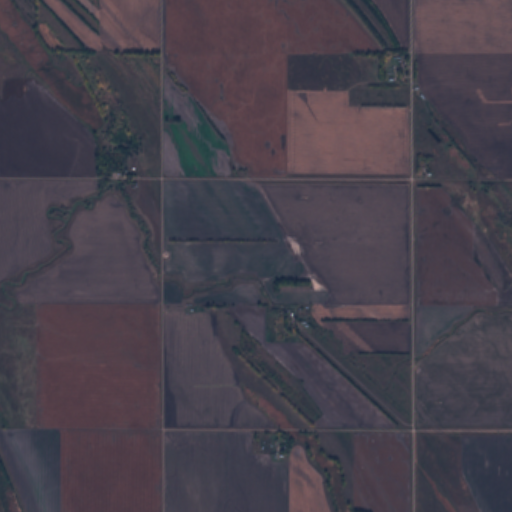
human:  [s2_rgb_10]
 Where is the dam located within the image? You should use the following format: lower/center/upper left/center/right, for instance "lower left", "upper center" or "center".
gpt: The dam is located in the right of the image.
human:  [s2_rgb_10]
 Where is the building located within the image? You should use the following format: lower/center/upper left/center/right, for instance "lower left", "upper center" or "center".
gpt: There is no building in the image.